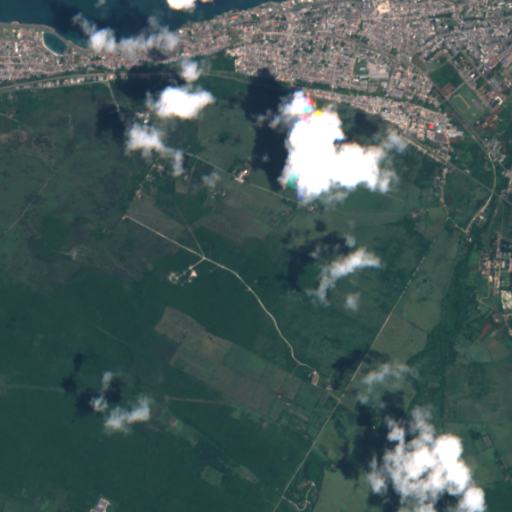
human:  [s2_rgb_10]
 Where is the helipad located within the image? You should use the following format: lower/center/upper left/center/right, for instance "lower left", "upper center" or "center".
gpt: The helipad is located in the upper right of the image.
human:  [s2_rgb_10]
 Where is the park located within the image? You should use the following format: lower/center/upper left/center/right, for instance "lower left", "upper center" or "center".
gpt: The park is located in the upper of the image.
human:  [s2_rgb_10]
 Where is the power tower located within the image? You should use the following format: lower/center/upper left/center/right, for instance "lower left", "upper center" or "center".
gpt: The power tower is located in the lower of the image.
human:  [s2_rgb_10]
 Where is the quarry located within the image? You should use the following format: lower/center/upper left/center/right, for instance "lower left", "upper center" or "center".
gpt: The quarry is located in the lower right of the image.
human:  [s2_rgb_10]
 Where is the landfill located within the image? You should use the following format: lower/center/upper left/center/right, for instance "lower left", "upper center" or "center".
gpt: There is no landfill in the image.